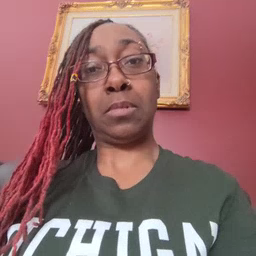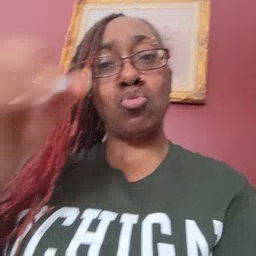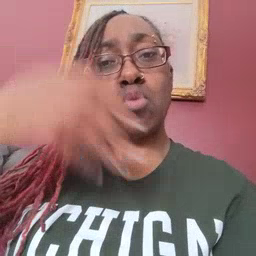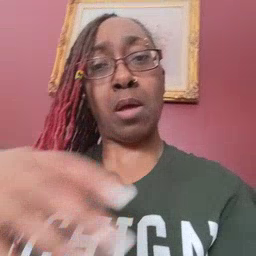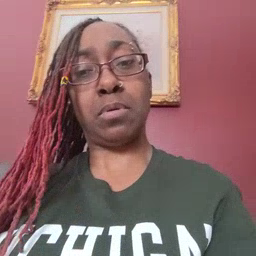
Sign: drop